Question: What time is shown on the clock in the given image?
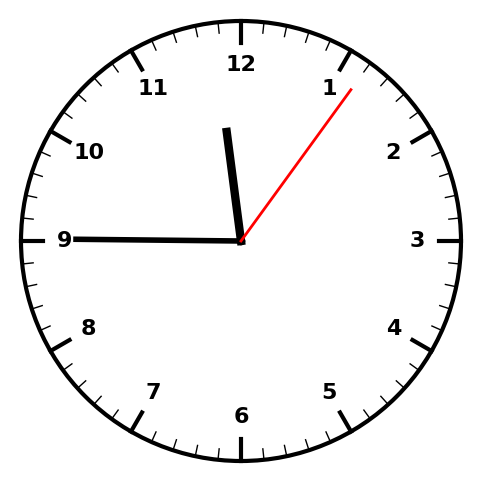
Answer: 11:45:06